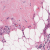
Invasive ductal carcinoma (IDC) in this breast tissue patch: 0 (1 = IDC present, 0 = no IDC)